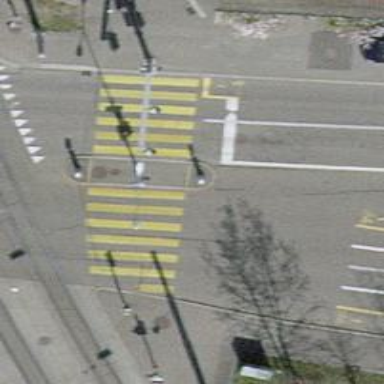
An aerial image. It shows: Kerb serving as barrier.